Question: I have a problem. I making android application. I use REST server to get data and put data back. I don't know how to parse data from rest in specific language in android application. I know that android have a res files to resource values to show interface in user language, but how to use that res files to translate values from REST response or SQLlite records which must to be translate to user language. I this get from server database, like this picture:
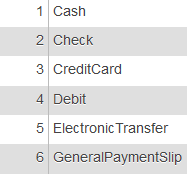
Answer: I solve a problem. I want to share with you, maybe someone had a same problem.First I get data from android database(populate it with data from json data from REST):
'''
public List<String> getAllInList(){
List<String> labels = new ArrayList<String>();
// Select All Query
String selectQuery = "SELECT title FROM " + TABLE_PAYMENT;
SQLiteDatabase db = this.getReadableDatabase();
Cursor c = db.rawQuery(selectQuery, null);
// looping through all rows and adding to list
if (c.moveToFirst()) {
do {
labels.add(c.getString(c.getColumnIndex("title")));
} while (c.moveToNext());
}
// closing connection and cursor
c.close();
db.close();
// returning lables
return labels;
}
'''
And replace strings from database with resource strings and put into spinner:
'''
List<String> list = db.getAllInList();
for(int i=0; i<list.size();i++ )
{
list.set(i,getResources().getStringArray(R.array.spinner_items)[i]);
}
'''